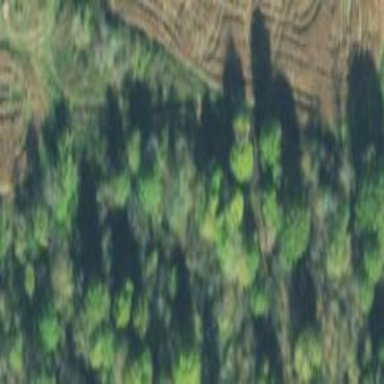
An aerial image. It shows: Serene woodland landscape.